Question: I've got a similarity matrix between all cases and, in a separate data frame, classes of these cases. I want to compute average similarity between cases from the same class, here is the equation for an example n from class j:

We have to compute a sum of all squared proximities between n and all cases k that come from the same class as n. Link: <URL>
I implemented that with 2 for loops, but it is really slow. Is there a faster way to do such thing in R?
Thanks.
//DATA (dput)
Data frame with classes:
'''
structure(list(class = structure(c(1L, 2L, 2L, 1L, 3L, 3L, 1L,
1L, 2L, 3L), .Label = c("1", "2", "3", "5", "6", "7"), class = "factor")), .Names = "class", row.names = c(NA,
-10L), class = "data.frame")
'''
Proximity matrix (row m and column m correspond to class in row m of data frame above):
'''
structure(c(1, 0.60996875, 0.51775, 0.70571875, 0.581375, 0.42578125,
0.6595, <PHONE>, 0.645375, 0.468875, 0.60996875, 1, 0.77021875,
0.55171875, 0.540375, 0.53084375, <PHONE>, 0.462625, <PHONE>,
0.56321875, 0.51775, 0.77021875, 1, 0.451375, 0.60353125, 0.62353125,
<PHONE>, 0.43934375, <PHONE>, 0.57159375, 0.70571875, 0.55171875,
0.451375, 1, 0.69196875, 0.59390625, 0.660375, 0.76834375, 0.606875,
0.65834375, 0.581375, 0.540375, 0.60353125, 0.69196875, 1, <PHONE>,
0.684, 0.68090625, 0.50553125, 0.60234375, 0.42578125, 0.53084375,
0.62353125, 0.59390625, <PHONE>, 1, 0.53665625, 0.553125, 0.513,
0.801625, 0.6595, <PHONE>, <PHONE>, 0.660375, 0.684, 0.53665625,
1, <PHONE>, 0.52878125, 0.65303125, <PHONE>, 0.462625, 0.43934375,
0.76834375, 0.68090625, 0.553125, <PHONE>, 1, 0.503, 0.6215,
0.645375, <PHONE>, <PHONE>, 0.606875, 0.50553125, 0.513,
0.52878125, 0.503, 1, 0.60653125, 0.468875, 0.56321875, 0.57159375,
0.65834375, 0.60234375, 0.801625, 0.65303125, 0.6215, 0.60653125,
1), .Dim = c(10L, 10L))
'''
Correct result:
'''
c(2.44197227050781, 2.21901680175781, 2.07063155175781, 2.52448621289062,
1.88040830957031, 2.16019295703125, 2.58622273828125, 2.81453253222656,
2.1031745078125, 2.00542063378906)
'''
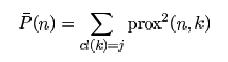
Answer: Should be possible. Your notation does not make clear whether we will find members of like classes in the rows or columns, so this answer presumes in the columns but the obvious modifications would work as well if they were in rows.
'''
colSums(mat^2)) # in R this is element-wise application of ^2 rather than matrix multiplication.
'''
Since both operations are vectorized it would be expected to be much faster than for-loops.
With the modification and assuming the matrix is named 'mat' and the class-dataframe named 'cldf':
'''
sapply( 1:nrow(mat) ,
function(r) sum(mat[r, cldf[['class']][r] == cldf[['class']] ]^2) )
[1] 2.441972 2.219017 2.070632 2.524486 1.880408 2.160193 2.586223 2.814533 2.103175 2.005421
'''
>